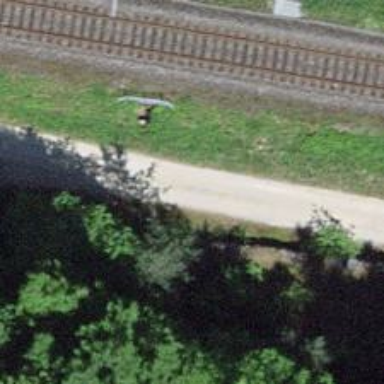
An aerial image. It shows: Track with compacted grade2 surface.